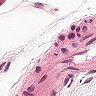
Metastatic tissue present: no